Шайба наезжает на ледяную горку под углом $\beta=60^\circ$, к ее основанию (см. рис а); скорость шайбы при этом была $v_0=10~м/с$. След шайбы на ледяной горке частично стерся, а то, что от него осталось, изображено на рисунке б.
Каков угол наклона $\alpha$ ледяной горки к горизонту? Трение шайбы об лед пренебрежимо мало, въезд на горку - плавный.
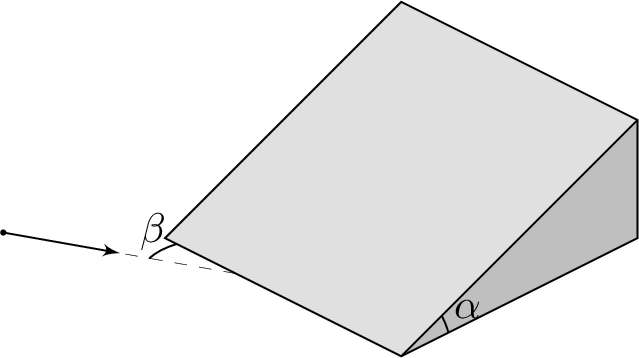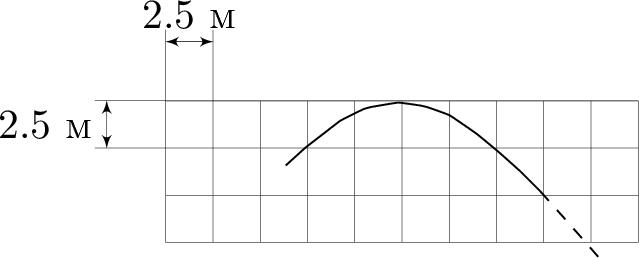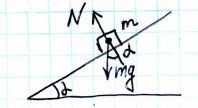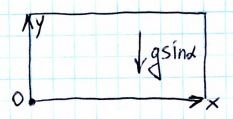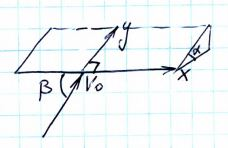
Решение: Вдоль плоскости ввиду отсутствия трения на шайбу действует только составляющая силы тяжести, равная $mg\sin\alpha$, где $m$ — масса шайбы.    Траектория движения — парабола:$$x=x_0+v_0\cos\beta t, \\ y=y_0\frac{g\sin\alpha t^2}{2}=y_0\frac{g\sin\alpha}{2}\left(\frac{x-x_0}{v_0\cos\beta}\right)^2,$$где $(x_0,y_0)$ — верхняя точка траектории, $t=0$ в момент нахождения шайбы в ней.Можно считать $x_0=y_0=0$, поместив начало координат в эту точку.$$y=-\frac{g\sin\alpha}{2v_0^2\cos^2\beta}\cdot x^2.$$При $x_1=5~м$ получается $y_1=-2.5~м$.$$-\frac{y_1}{x_1^2}=\frac{g\sin\alpha}{2v_0^2\cos^2\beta} \Rightarrow \sin\alpha=-\frac{2v_0^2\cos^2\beta}{g}\cdot\frac{y_1}{x_1^2}=\frac{1}{2}.$$$$\alpha=30^{\circ}.$$(Полагаем $g=10~м/с$).
Ответ: $$\alpha = 30^\circ.$$
Темы:
T, Механика, Кинематика, Всероссийские